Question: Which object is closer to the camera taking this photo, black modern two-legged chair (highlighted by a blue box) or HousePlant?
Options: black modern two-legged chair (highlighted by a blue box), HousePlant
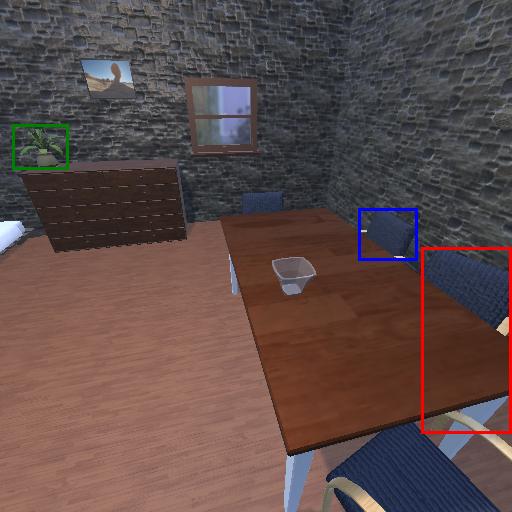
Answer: black modern two-legged chair (highlighted by a blue box)